七年级 · 计数
下图是某手机店 $1 \sim 4$ 月份的两幅统计图, 分析统计图, 对 $3 、 4$ 月份某品牌手机的销售情况四个同学得出以下四个结论, 其中正确的为（）

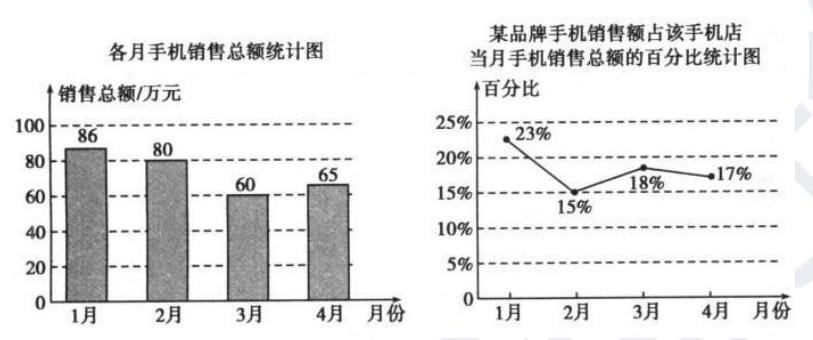
A. 4 月份某品牌手机销售额为 65 万元

B. 4月份某品牌手机销售额比3月份有所上升
C. 4 月份某品牌手机销售额比3月份有所下降
D. 3 月份与 4 月份的某品牌手机销售额无法比较, 只能比较该店销售总额

答案: B
解析: 【答案】 $B$

【解析】

【分析】本题考查了条形统计图, 折线统计图, 比较有理数的大小的有关知识, 根据销售总额乘以品牌手机所占的百分比, 可得品牌手机的销售额, 根据有理数的大小比较,可得答案.

【解答】解：3月份某品牌手机销售额为 $60 \times 18 \%=10.8$ (万元),

4 月份某品牌手机销售额为 $65 \times 17 \%=11.05$ (万元),

故选项 $A, C, D$ 均错误.

故选 $B$.